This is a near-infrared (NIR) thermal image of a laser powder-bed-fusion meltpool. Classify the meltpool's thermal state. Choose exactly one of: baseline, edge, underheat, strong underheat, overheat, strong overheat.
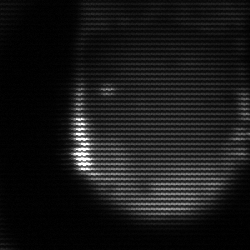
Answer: edge